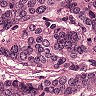
Metastatic tissue present: yes